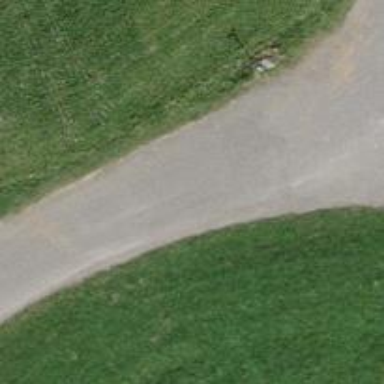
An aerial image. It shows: Well-maintained track road of grade 1.